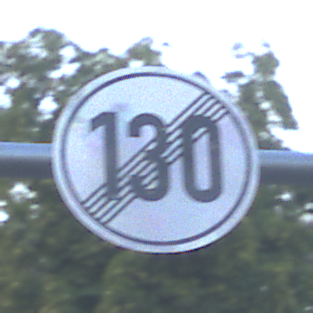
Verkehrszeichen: EndeGeschwindigkeit130
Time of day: SunriseSunset
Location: Outdoor (Urban)
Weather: Clear
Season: NotSpecified
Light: Natural